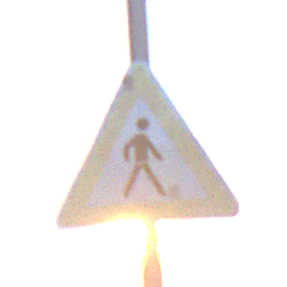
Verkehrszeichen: FussgaengerLinks
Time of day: SunriseSunset
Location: Outdoor (Nature)
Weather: PartlyCloudy
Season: NotSpecified
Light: Natural